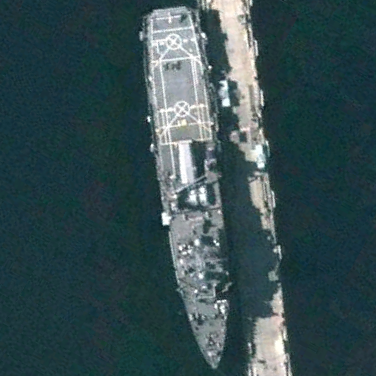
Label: combat